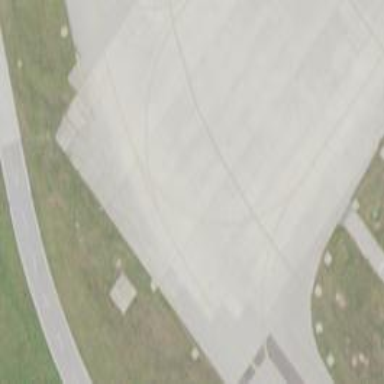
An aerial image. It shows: View of taxiway at the airport.